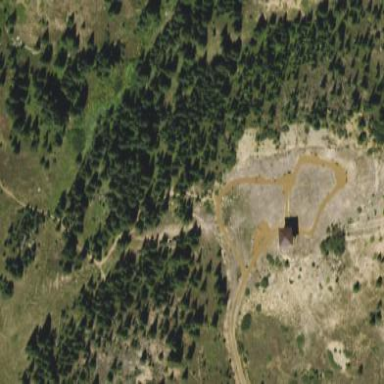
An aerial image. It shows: Evergreen woodland with needle-leaved trees.